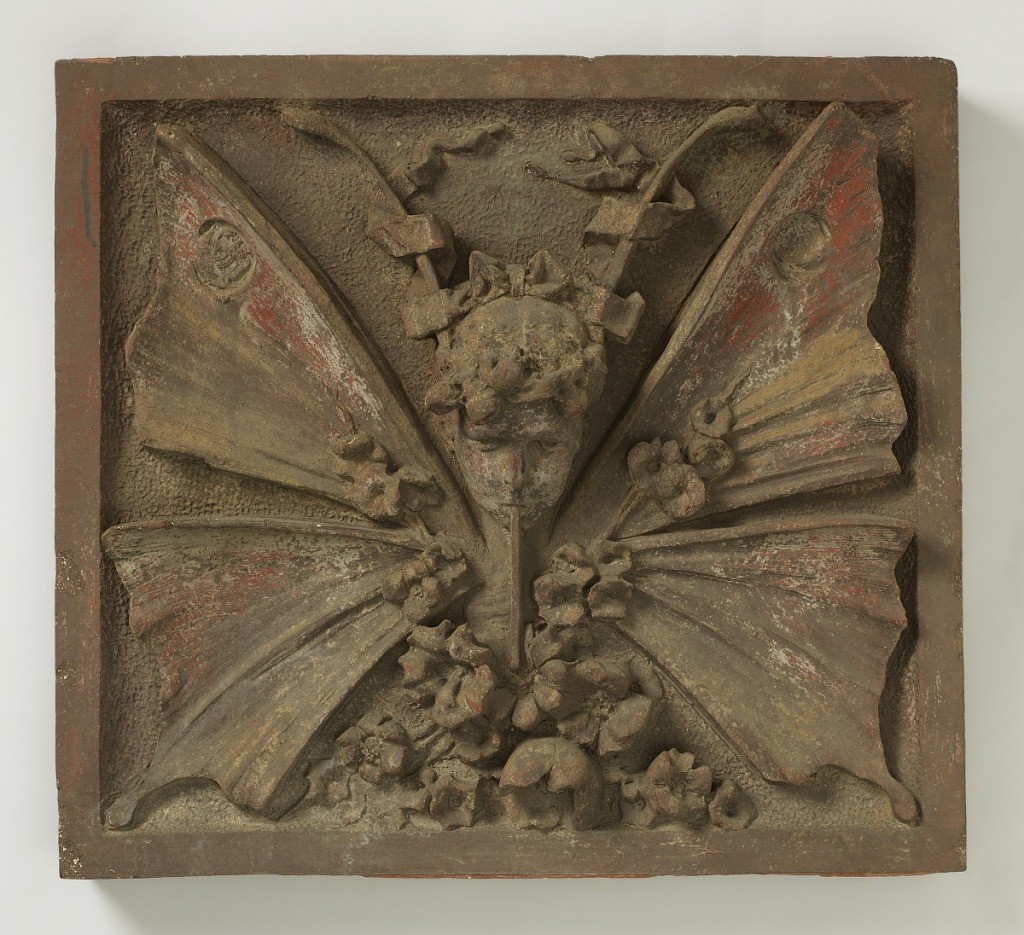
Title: Architectural element
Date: ca. 1890
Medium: Terracotta
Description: A square tile with flat border. At center, a head with antennae and butterfly wings. Flowers at bottom. Traces of polychrome decoration.